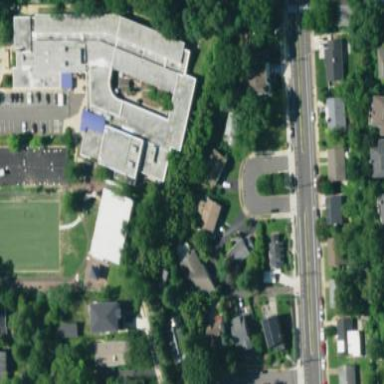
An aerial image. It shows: School.